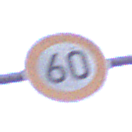
Verkehrszeichen: Geschwindigkeit60
Umgebung: Outdoor, Suburban
Tageszeit: SunriseSunset
Wetter: PartlyCloudy
Licht: Natural
Jahreszeit: NotSpecified
Kontrast: LowContrast